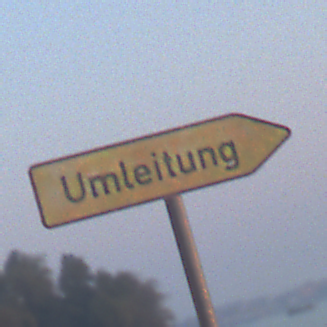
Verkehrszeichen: UmleitungswegweiserRechtsweisend
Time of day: SunriseSunset
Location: Outdoor (Urban)
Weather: Clear
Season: NotSpecified
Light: Natural